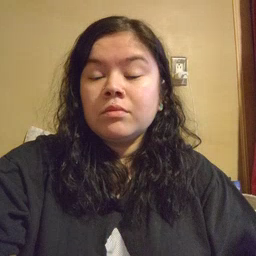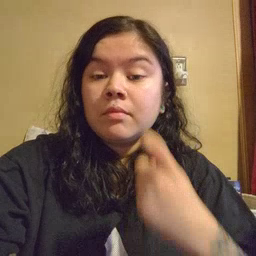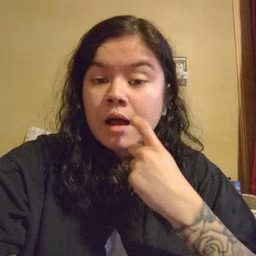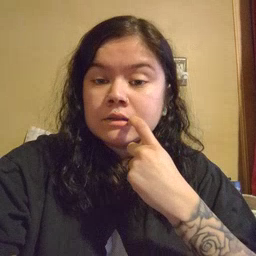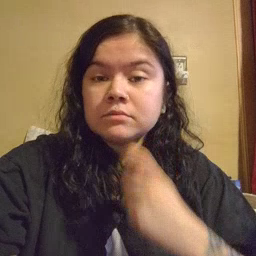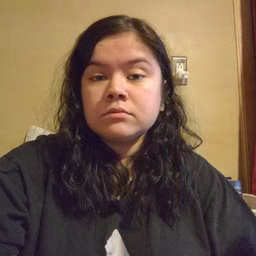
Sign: glasswindow